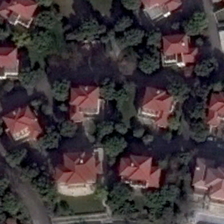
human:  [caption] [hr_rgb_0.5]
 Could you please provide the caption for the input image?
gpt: some buildings and green trees are in a medium residential area .

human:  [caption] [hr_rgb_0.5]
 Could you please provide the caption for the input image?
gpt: some buildings and green trees are in a medium residential area .

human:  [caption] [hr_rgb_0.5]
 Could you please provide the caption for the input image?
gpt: some buildings and green trees are in a medium residential area .

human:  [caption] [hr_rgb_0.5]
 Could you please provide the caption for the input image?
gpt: some buildings and green trees are in a medium residential area .

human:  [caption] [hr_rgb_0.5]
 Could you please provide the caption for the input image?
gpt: some buildings and green trees are in a medium residential area .